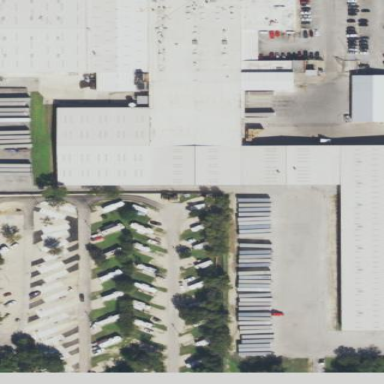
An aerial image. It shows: Industrial area.